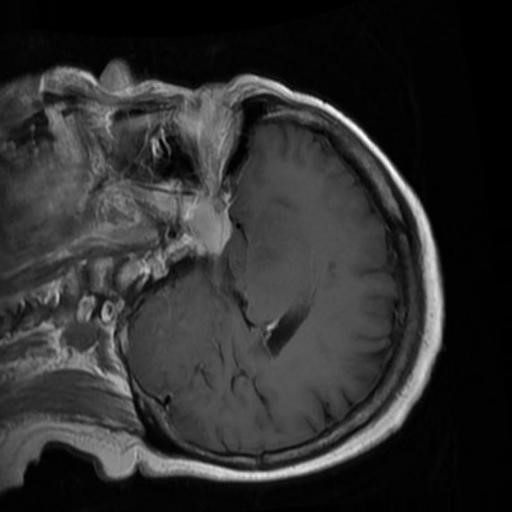
Label: brain_menin